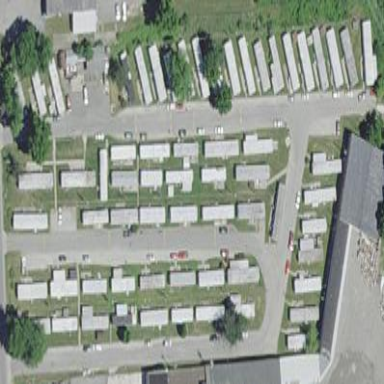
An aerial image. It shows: Residential area known as trailer park.